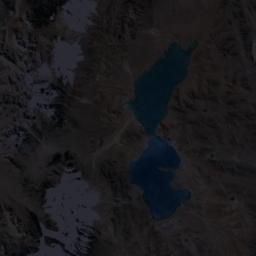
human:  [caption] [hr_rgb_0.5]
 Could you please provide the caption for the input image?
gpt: The deep green lake lies in a wasteland and some snow is on the mountains .

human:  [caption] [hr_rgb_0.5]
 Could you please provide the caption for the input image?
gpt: There are many lakes of different shapes and sizes .

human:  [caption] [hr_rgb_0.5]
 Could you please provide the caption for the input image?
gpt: There is an irregularly shaped pale blue lake on the tan mountain .

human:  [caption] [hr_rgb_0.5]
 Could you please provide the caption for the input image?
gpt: The lake is dark green .

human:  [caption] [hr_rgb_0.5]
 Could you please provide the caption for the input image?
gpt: There are brown bare land around the lake .